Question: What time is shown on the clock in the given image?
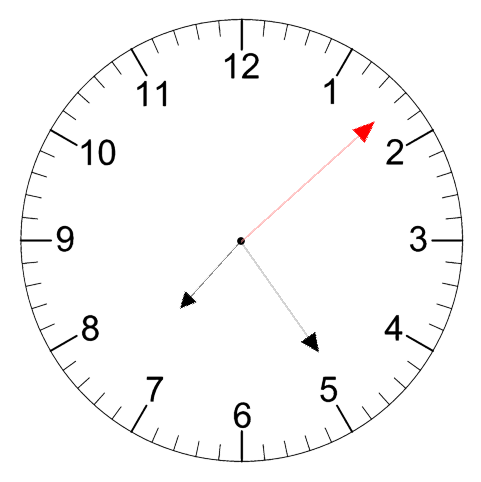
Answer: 07:24:08